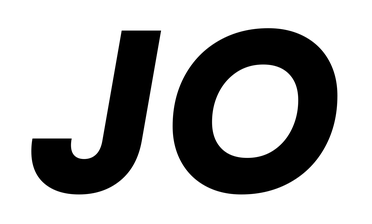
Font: Poppins-BoldItalic